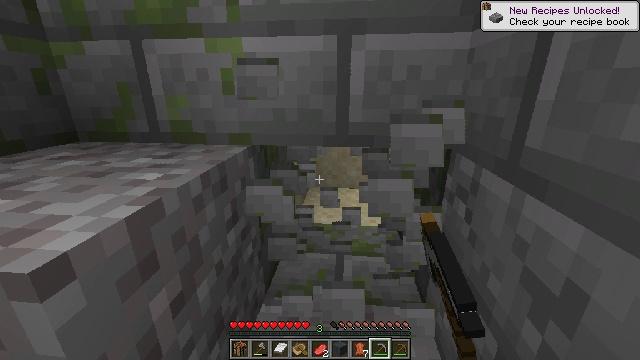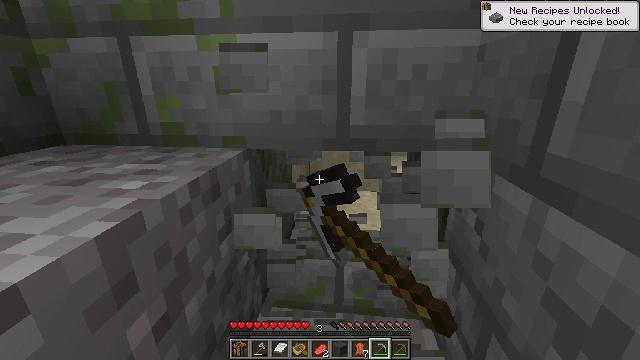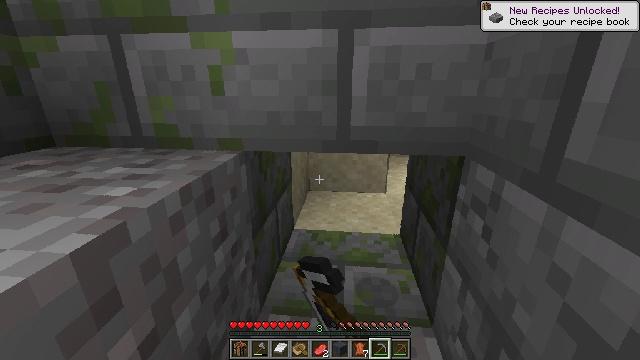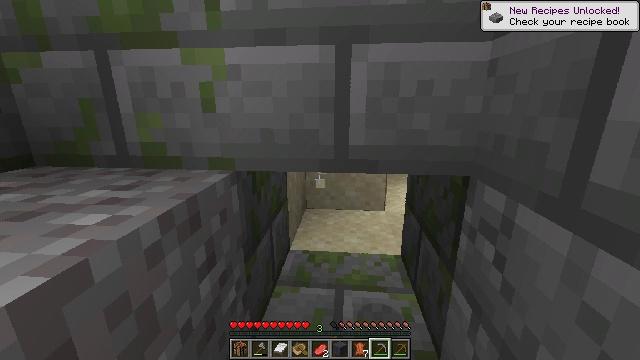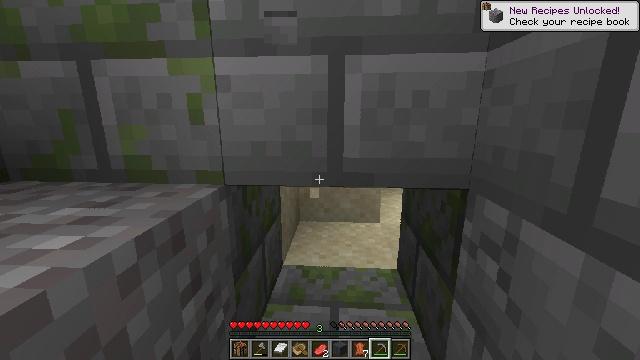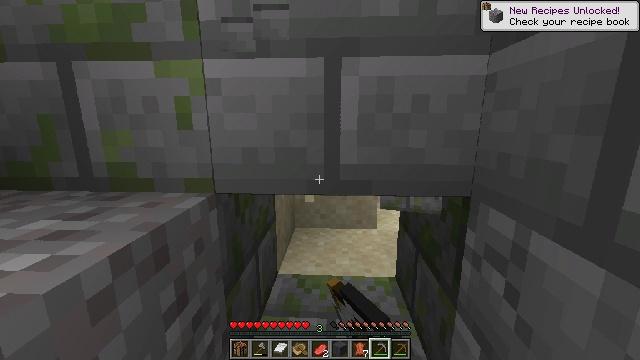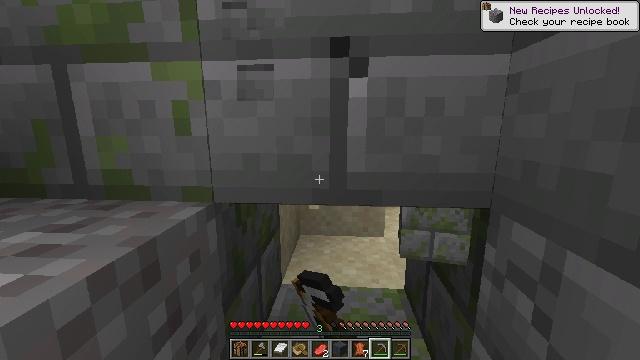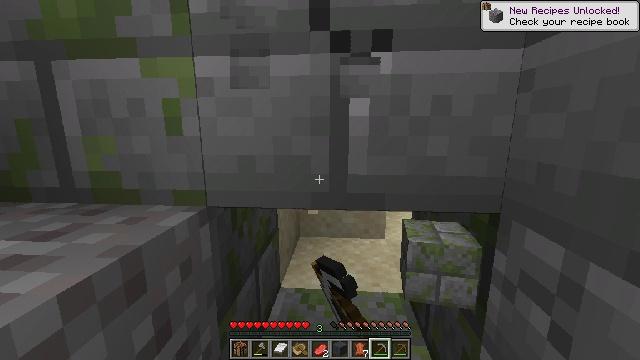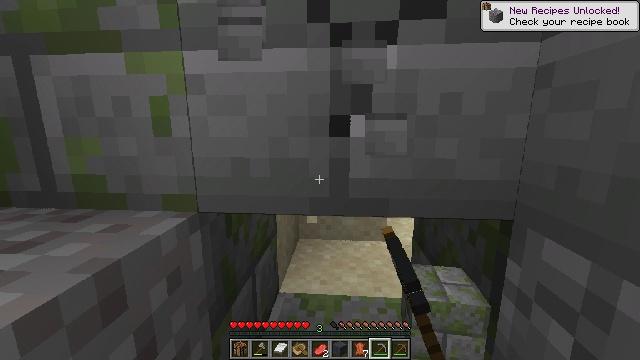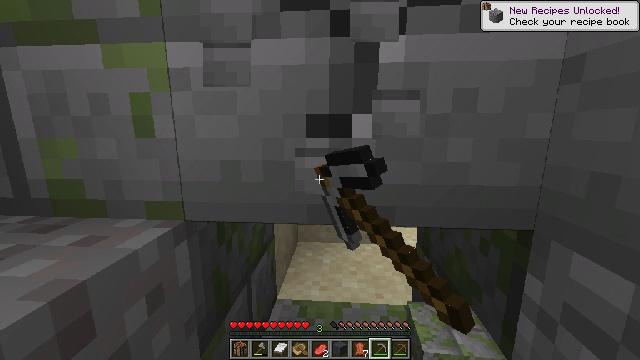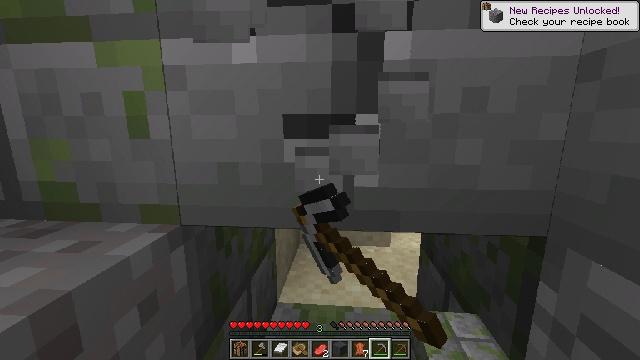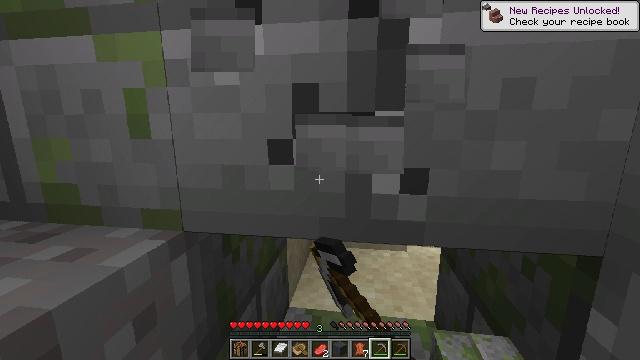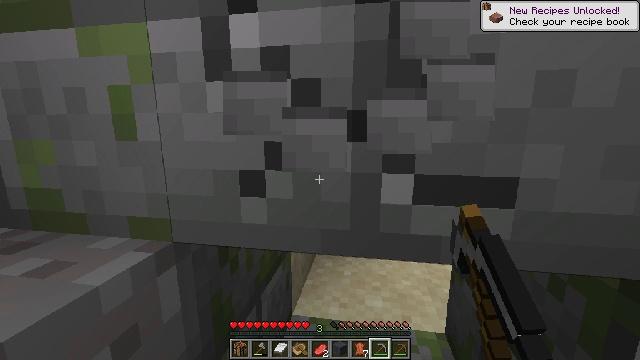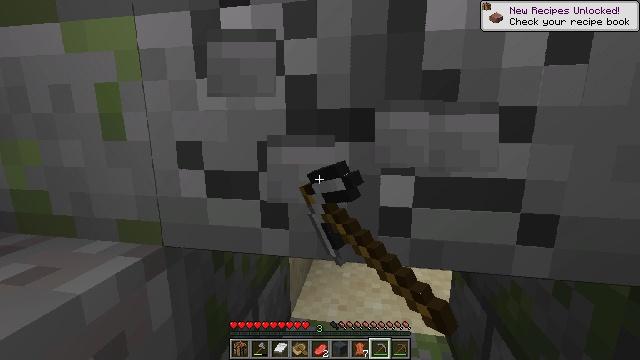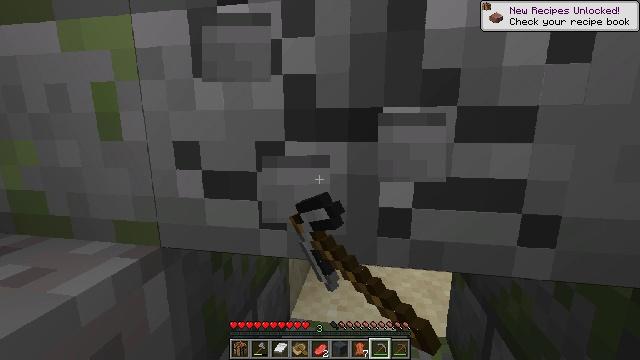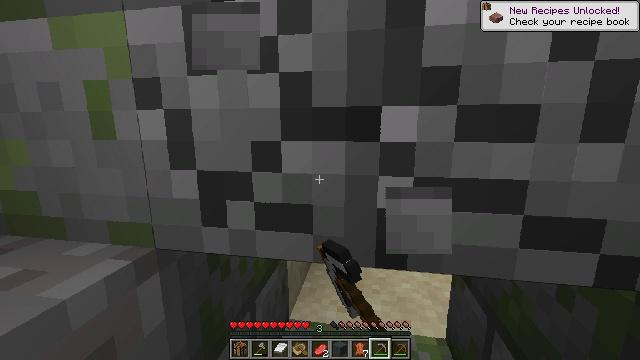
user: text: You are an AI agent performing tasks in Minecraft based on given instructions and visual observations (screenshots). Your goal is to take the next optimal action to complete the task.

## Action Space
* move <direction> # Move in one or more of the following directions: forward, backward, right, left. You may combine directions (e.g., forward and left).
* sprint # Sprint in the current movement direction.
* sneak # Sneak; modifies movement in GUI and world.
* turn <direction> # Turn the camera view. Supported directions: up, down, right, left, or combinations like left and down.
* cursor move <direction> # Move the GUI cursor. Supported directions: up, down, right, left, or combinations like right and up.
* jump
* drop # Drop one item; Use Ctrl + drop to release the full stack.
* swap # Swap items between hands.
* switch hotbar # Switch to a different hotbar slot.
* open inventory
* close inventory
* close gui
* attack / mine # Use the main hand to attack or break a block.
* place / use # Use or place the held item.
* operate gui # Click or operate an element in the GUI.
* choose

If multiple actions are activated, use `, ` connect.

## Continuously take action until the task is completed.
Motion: motion action
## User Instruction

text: Collect the stone bricks by mining.
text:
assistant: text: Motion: move forward, sneak, attack / mine
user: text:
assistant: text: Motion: move forward, sneak, attack / mine
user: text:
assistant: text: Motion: move forward, sneak, turn up, attack / mine
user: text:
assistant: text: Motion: move forward, sneak, turn right and up, attack / mine
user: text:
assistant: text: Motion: move forward, sneak, turn up, attack / mine
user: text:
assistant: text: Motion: move forward, sneak, turn left and up, attack / mine
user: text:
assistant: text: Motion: move forward, sneak, attack / mine
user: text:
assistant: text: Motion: move forward, sneak, attack / mine
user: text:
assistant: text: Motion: move forward, sneak, attack / mine
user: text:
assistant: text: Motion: move forward, sneak, attack / mine
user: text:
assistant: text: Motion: move forward, sneak, turn left, attack / mine
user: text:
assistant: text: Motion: sneak, turn left, attack / mine
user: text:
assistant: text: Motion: sneak, attack / mine
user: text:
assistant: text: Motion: sneak, attack / mine
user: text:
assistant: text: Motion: sneak, attack / mine
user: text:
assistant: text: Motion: sneak, attack / mine
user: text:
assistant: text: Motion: sneak, attack / mine
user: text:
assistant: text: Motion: sneak, attack / mine
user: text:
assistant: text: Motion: move back, sneak, attack / mine
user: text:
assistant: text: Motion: move back, sneak, turn left and down, attack / mine
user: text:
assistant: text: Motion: sneak, attack / mine